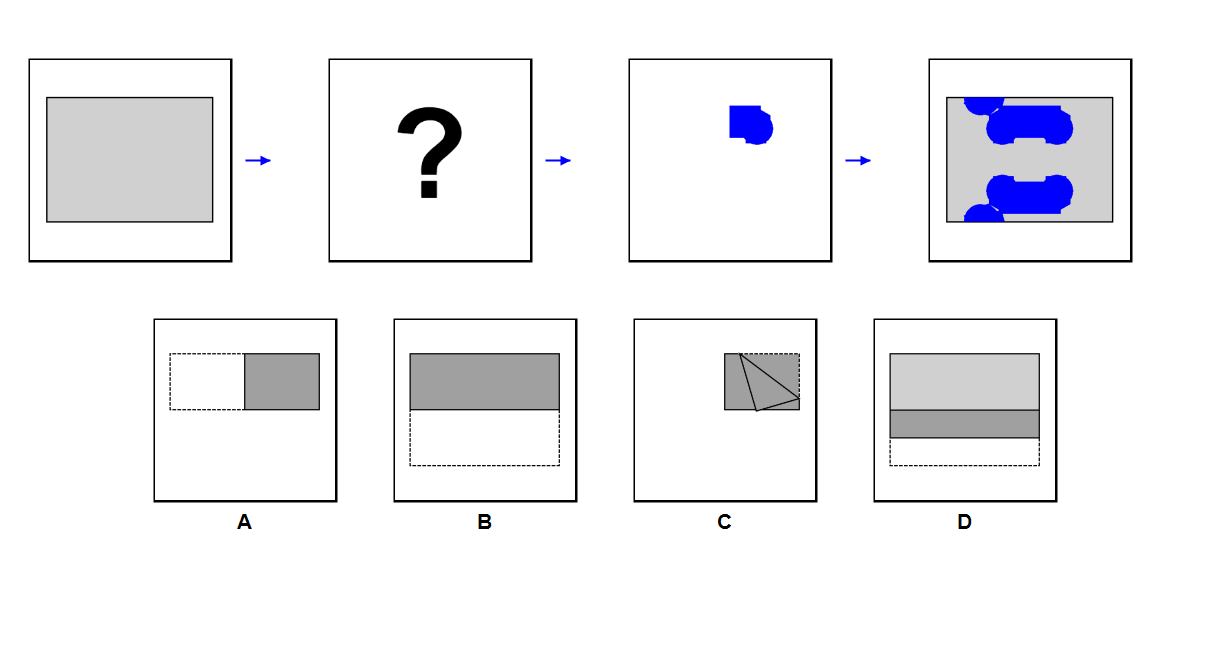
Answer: D